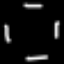
Label: octagon